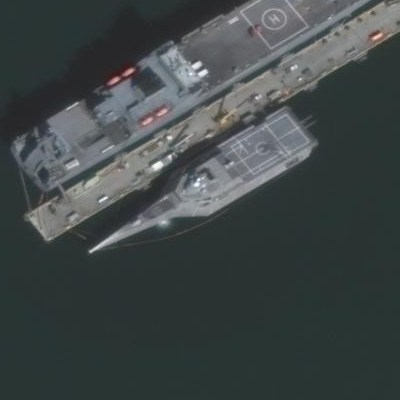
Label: Independence-class_combat_ship